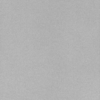
Label: dusty